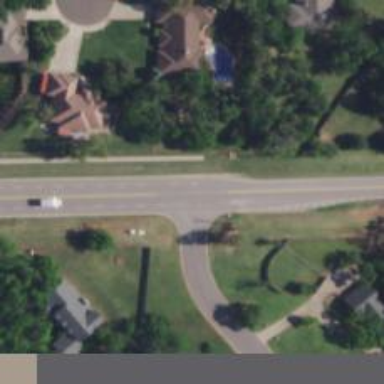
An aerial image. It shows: Tertiary road.